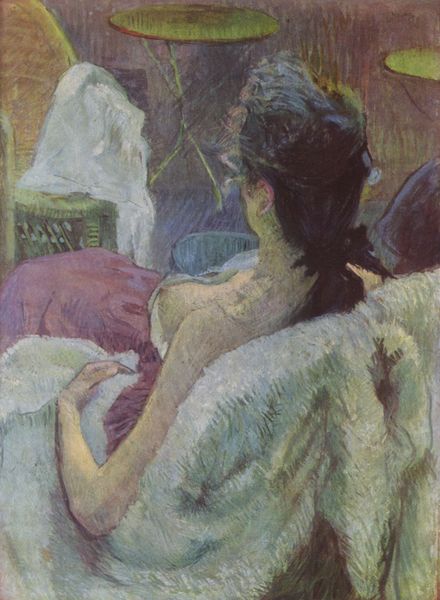
Titel: Ruhendes Modell
Künstler: Henri de Toulouse-Lautrec
Standort: Bruxelles
Institution: (Privatsammlung)
Schlagwörter: akt, blau, gemälde, hand, nackt, weiß, grün, impressionismus, sitzen, braun, brust, busen, frau, frisur, haar, kleid, ohr, raum, rücken, schwarz, stuhl, tisch, tische, tuch, hemd, arm, blass, gesicht, pelz, innenraum, porträt, haare, sessel, sitzend, decke, innen, rosa, schulter, garten, fell, brüste, rückenansicht, ruhe, sofa, liegen, farbe, lila, weis, hocker, zopf, bett, korb, plüsch, laken, brustwarze, pink, unbekleidet, hinten, bildniss, toulouse-lautrec, von hinten, liege, toilette, dekolltee, bode, weich, pferdeschwanz, korbsessel, oben ohne, klapptisch, stuhk, runder tisch